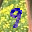
Label: 9